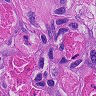
Metastatic tissue present: yes